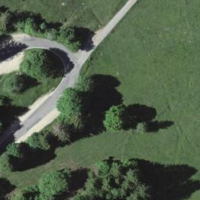
EUNIS habitat code: 23
Species observed at this site:
Turdus philomelos
Primula veris
Epipactis palustris
Milvus migrans